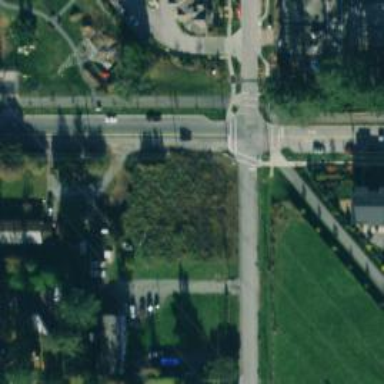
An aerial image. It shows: Marked road crossing with lines.